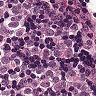
Metastatic tissue present: yes